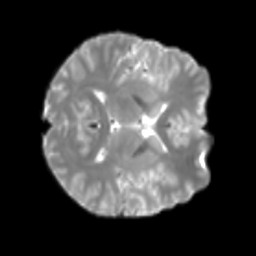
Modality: T2w
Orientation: axial
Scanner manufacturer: siemens
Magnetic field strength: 3 T
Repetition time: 4 s
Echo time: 0.0594 s